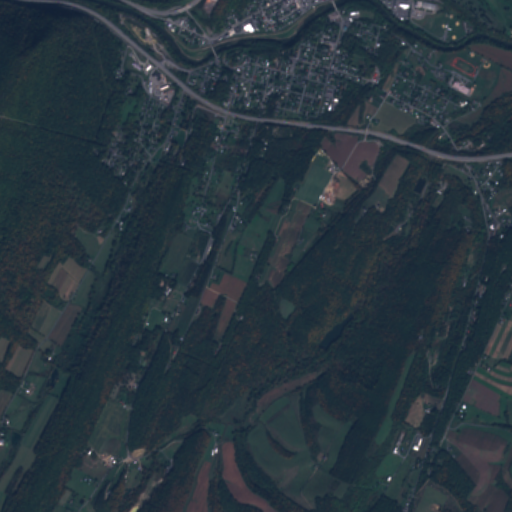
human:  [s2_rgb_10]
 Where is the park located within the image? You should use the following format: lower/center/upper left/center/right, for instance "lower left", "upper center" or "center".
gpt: The park is located in the upper right of the image.
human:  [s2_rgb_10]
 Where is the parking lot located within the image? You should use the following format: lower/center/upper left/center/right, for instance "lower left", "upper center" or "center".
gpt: The parking lot is located in the center left of the image.
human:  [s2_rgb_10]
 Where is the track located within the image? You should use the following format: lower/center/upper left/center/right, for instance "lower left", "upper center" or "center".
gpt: The track is located in the upper right of the image.
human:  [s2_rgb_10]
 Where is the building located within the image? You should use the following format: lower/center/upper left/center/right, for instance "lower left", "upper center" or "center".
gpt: There is no building in the image.